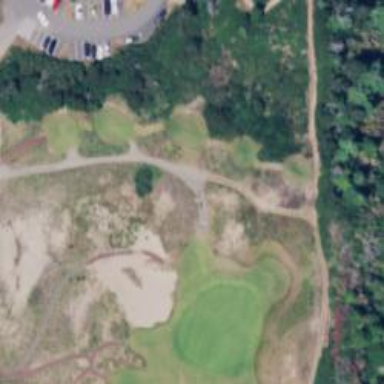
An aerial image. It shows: Pathway for golfing.